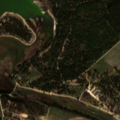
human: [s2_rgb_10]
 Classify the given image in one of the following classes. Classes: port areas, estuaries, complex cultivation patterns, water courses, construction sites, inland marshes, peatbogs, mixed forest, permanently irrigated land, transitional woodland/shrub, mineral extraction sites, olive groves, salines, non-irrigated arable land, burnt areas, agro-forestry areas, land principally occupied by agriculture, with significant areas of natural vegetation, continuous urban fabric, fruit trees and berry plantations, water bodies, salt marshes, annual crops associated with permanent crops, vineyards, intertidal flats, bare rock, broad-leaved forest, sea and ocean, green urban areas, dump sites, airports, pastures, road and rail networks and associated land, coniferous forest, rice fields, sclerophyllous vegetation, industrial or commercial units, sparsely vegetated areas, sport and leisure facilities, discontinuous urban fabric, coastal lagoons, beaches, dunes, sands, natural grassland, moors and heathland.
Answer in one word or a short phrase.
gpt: permanently irrigated land, pastures, complex cultivation patterns, land principally occupied by agriculture, with significant areas of natural vegetation, agro-forestry areas, broad-leaved forest, coniferous forest, water bodies